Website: macys
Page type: billing-address
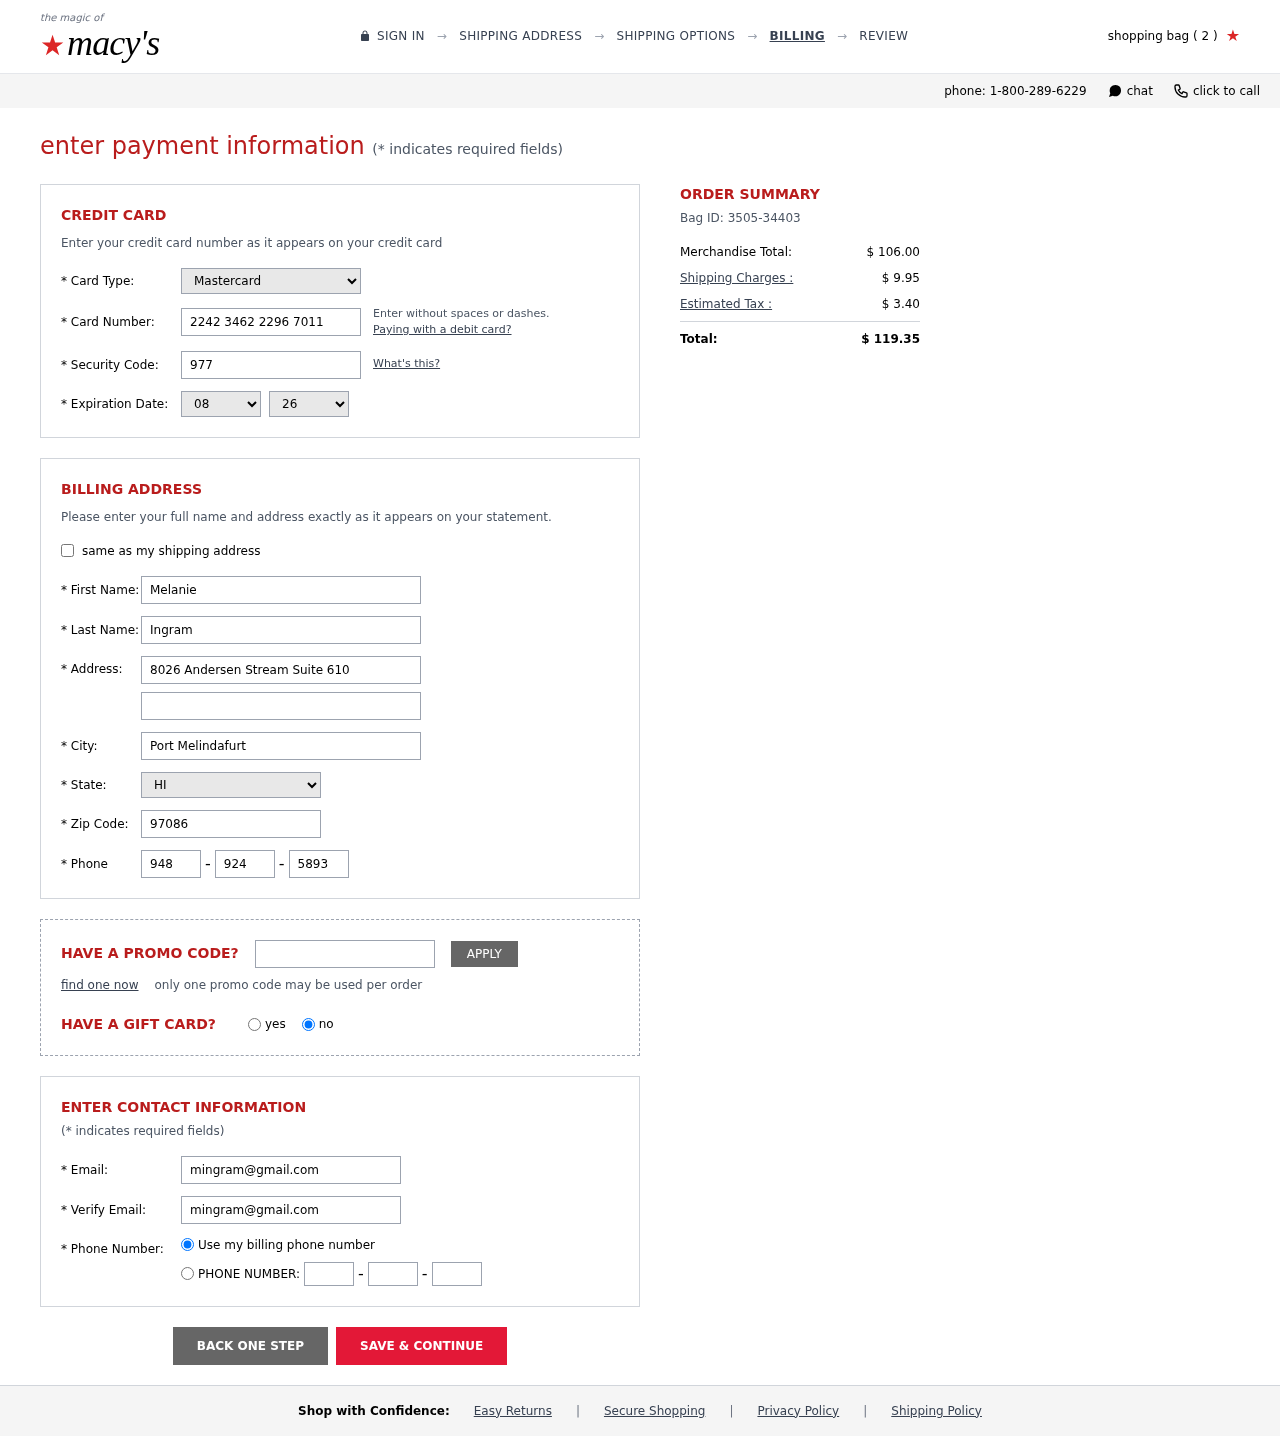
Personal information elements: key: PII_CARD_CVV
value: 977
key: PII_CARD_EXPIRY_MONTH
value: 08
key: PII_CARD_EXPIRY_YEAR
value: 26
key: PII_CARD_NUMBER
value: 2242 3462 2296 7011
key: PII_CARD_TYPE
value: Mastercard
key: PII_CITY
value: Port Melindafurt
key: PII_EMAIL
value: mingram@gmail.com
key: PII_FIRSTNAME
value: Melanie
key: PII_LASTNAME
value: Ingram
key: PII_PHONE_AREA
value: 948
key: PII_PHONE_PREFIX
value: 924
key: PII_PHONE_SUFFIX
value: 5893
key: PII_POSTCODE
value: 97086
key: PII_STATE_ABBR
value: HI
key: PII_STREET
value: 8026 Andersen Stream Suite 610
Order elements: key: ORDER_NUM_ITEMS
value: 2
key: ORDER_ID
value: Bag ID: 3505-34403
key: ORDER_SUBTOTAL
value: $ 106.00
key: ORDER_SHIPPING_COST
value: $ 9.95
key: ORDER_TAX
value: $ 3.40
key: ORDER_TOTAL
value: $ 119.35